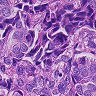
Metastatic tissue present: yes